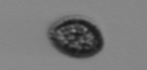
Label: Pseudochattonella_farcimen